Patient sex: M
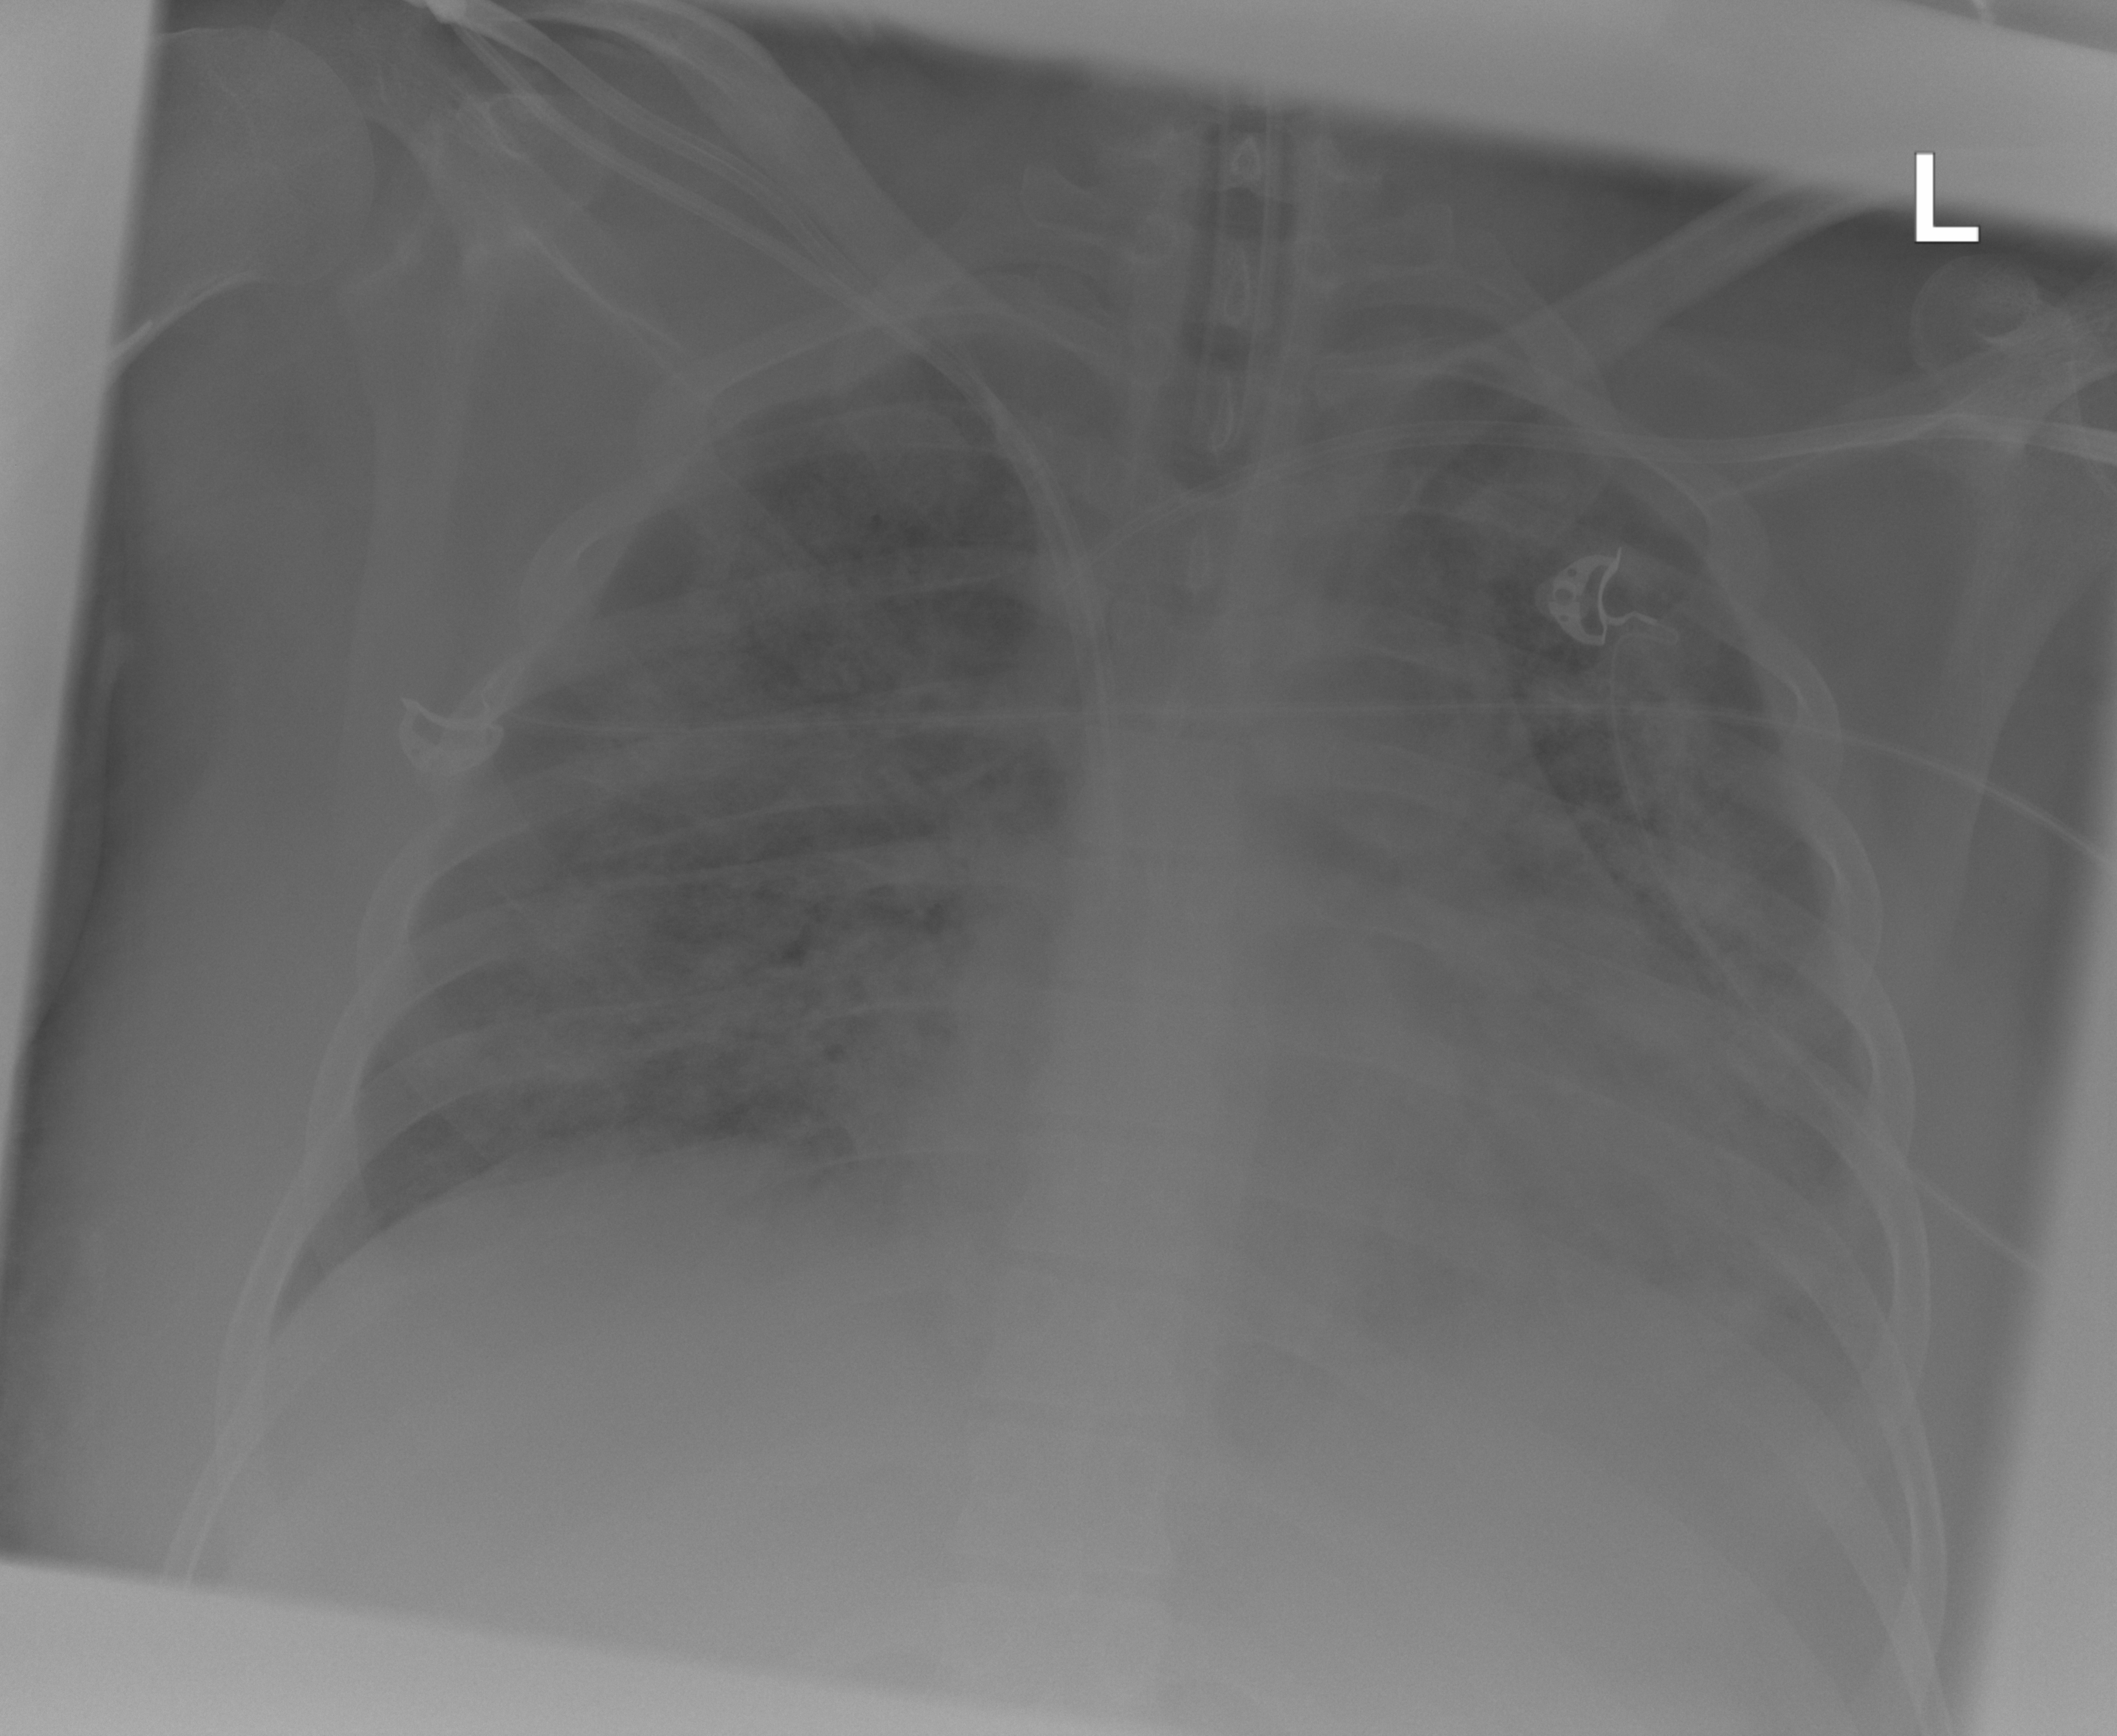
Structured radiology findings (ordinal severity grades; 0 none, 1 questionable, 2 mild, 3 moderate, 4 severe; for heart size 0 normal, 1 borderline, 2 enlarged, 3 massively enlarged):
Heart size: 2
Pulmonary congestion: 2
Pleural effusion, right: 2
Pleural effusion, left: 2
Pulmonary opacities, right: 3
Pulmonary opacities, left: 3
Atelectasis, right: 2
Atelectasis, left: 3